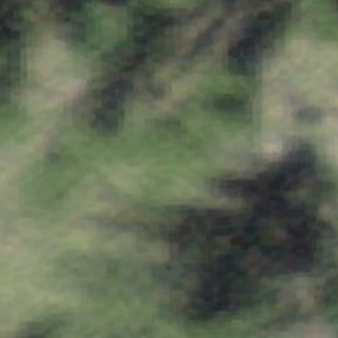
Label: other